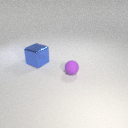
large blue metal cube behind small purple rubber sphere